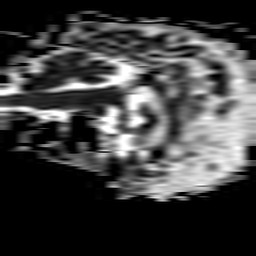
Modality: ADC
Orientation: sagittal
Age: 74
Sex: male
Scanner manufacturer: philips
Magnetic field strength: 3 T
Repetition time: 3.332 s
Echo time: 0.076 s